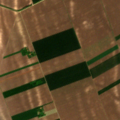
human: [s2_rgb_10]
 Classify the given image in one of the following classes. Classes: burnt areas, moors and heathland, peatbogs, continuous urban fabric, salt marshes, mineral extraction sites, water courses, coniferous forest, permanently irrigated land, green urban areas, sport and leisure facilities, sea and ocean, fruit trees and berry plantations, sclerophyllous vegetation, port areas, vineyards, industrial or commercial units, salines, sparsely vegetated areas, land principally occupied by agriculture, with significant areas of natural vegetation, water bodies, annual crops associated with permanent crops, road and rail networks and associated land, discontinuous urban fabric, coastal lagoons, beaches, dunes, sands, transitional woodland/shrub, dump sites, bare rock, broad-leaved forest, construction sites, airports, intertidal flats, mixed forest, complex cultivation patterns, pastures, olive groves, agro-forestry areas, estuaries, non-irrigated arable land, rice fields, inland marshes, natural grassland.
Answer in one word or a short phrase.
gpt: non-irrigated arable land